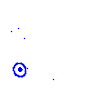
Particle: pion